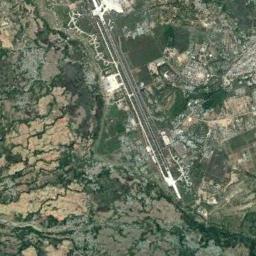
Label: airport